Question: Perl-Epic 0.7.8
Strawberry Perl 5.32.1 64 bit.
PadWalker 2.5 installed with Strawberry perl
<URL>
In my case, the message "perl5db.pl did not return a true value." is not displayed in the console. Also the bug report mentioned in that FAQ has been resolved so I would think that things should be working on the latest windows version of Perl by now. Also that issue appears to be related to a win32 specific subroutine that doesn't exist in my perl installation since it is a win64 install.
<URL>
This might be related, but not sure. My program which only involves two variables follows.
<URL>
I do tried the latest stable and testing versions of EPIC. Both produced the same result.
'''
#!/usr/bin/perl
$a = 1;
$b=2;
print($a+$b);
'''
[
If I declare the variables explicitly then they show in the debugger. Within one of the other threads I noticed that the asker did not declare using the my keyword either. That is an opportunity for someone to answer with a confirmation of whether this is how PadWalker works. The documentation for it mentions that it works on lexical variables which are in scope. I'm new to Perl programming and learning it due to scripts that I have to learn to maintain so I am unsure if my interpretation of the documentation is correct. However, I think that is the answer that the variables must be declared so that each has a scope. Please advise.
<URL>
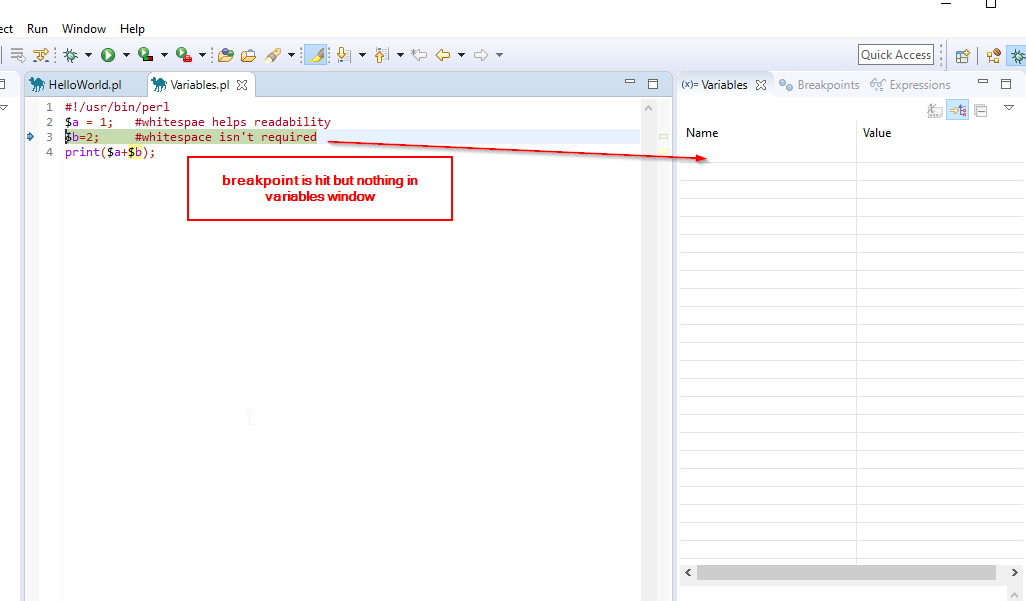
Answer: The answer appears to lie in the module documentation for PadWalker which states, "PadWalker is a module which allows you to inspect (and even change!) lexical variables in any subroutine which called you. " The key point is that declaring the variable with the my keyword is what causes the variable to be declared with scope.
Moreover, the PERL-EPIC documentation for Eclipse indicates that it relies on PadWalker to provide a debug capability. Therefore the ability to inspect variables in the Eclipse debugger using that specific plugin depends on explicitly declaring variables.
You can see in the image here that the variables show up when declared.
<URL>